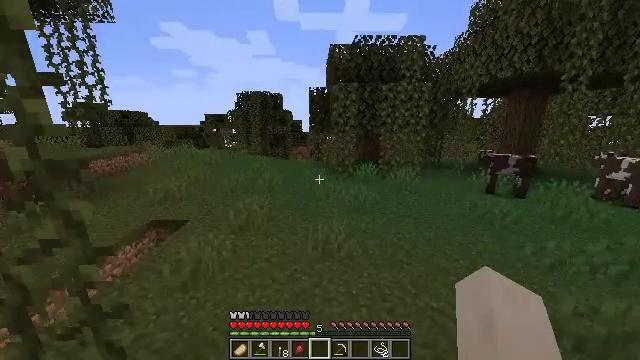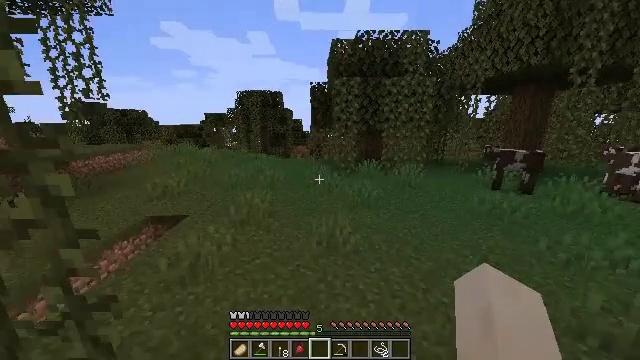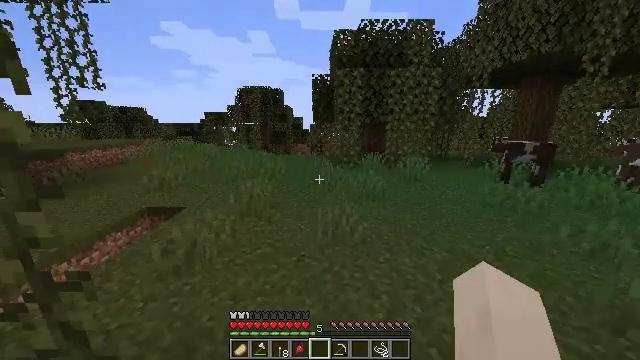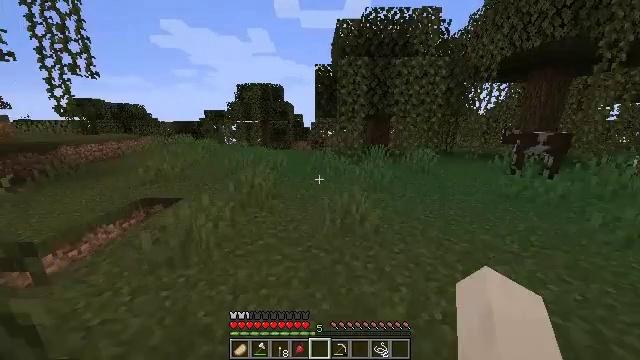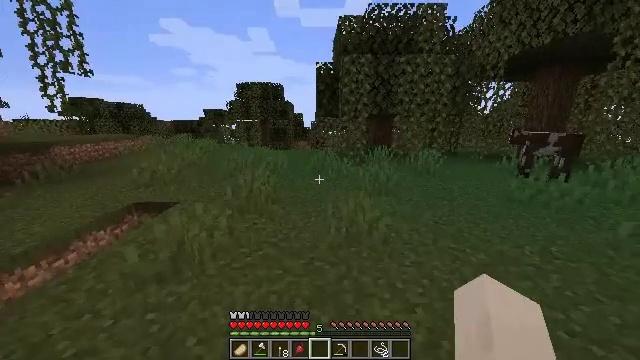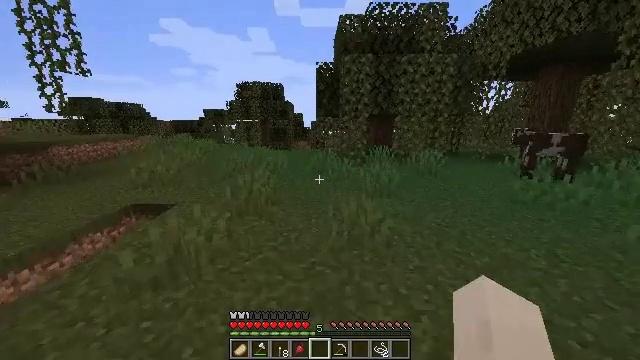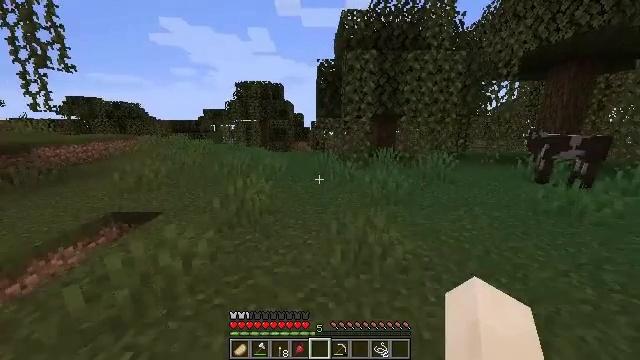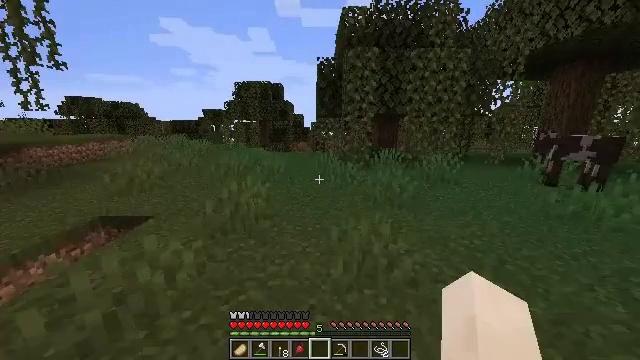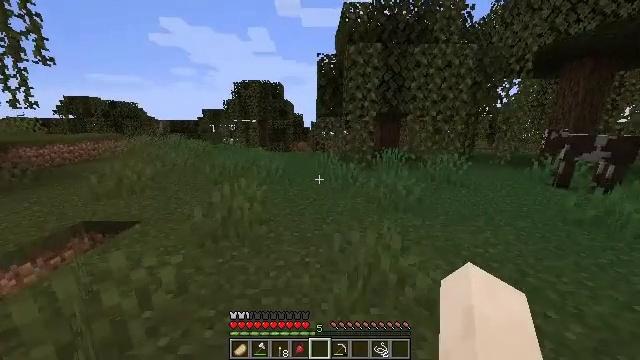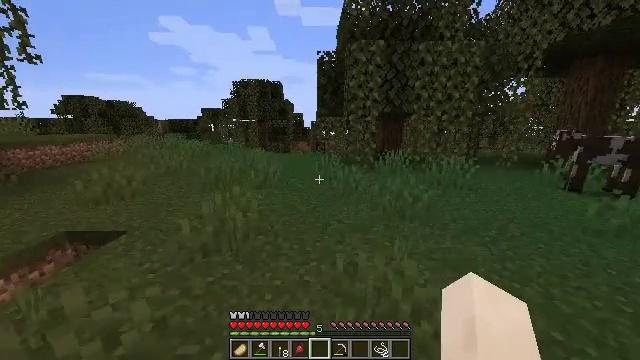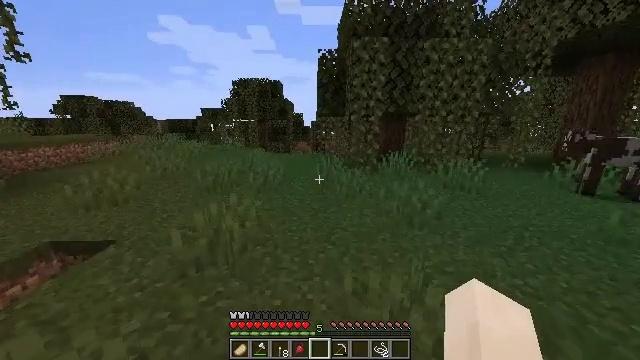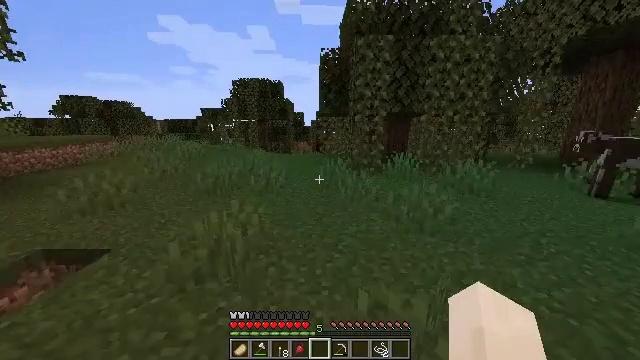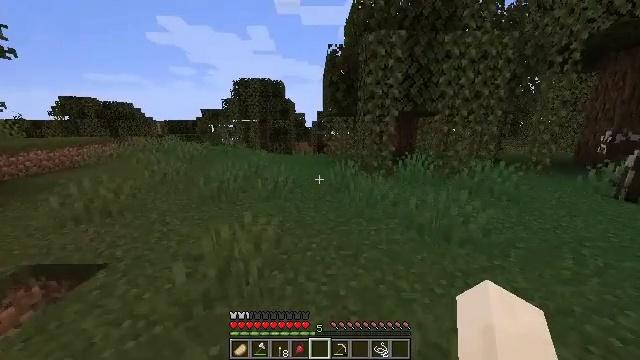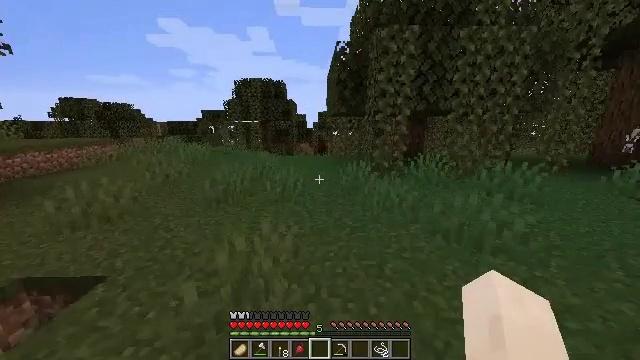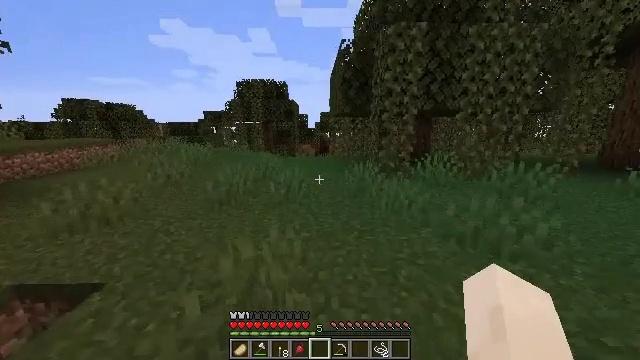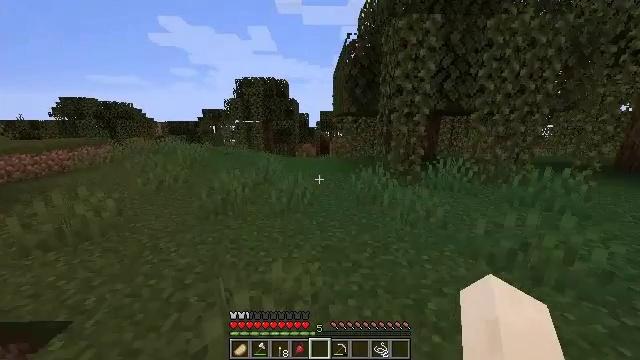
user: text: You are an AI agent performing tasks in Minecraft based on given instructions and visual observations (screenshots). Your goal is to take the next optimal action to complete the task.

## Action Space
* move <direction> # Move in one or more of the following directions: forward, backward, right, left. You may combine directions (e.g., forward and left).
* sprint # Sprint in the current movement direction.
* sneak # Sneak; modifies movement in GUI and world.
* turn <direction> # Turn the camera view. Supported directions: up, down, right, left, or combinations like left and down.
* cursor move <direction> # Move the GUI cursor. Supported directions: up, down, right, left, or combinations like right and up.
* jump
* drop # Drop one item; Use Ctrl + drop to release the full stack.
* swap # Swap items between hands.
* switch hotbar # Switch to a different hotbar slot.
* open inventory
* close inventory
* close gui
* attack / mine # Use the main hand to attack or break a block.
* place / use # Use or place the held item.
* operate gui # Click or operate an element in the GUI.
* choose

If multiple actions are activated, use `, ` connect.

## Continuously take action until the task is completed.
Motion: motion action
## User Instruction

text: Collect the grass from the surface.
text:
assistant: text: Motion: move forward, sprint
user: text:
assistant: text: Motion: move forward, sprint
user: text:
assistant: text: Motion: move forward, sprint
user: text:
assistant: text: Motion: move forward, sprint
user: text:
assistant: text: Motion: move forward, sprint
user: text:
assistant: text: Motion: move forward, sprint
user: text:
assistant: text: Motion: move forward, sprint
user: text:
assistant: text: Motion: move forward, sprint
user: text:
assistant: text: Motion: move forward, sprint
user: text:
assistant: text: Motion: move forward and move left, sprint
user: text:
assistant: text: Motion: move forward and move left, sprint
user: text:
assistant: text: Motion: move forward and move left, sprint
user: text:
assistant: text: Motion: move forward and move left, sprint
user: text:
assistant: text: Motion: move forward, sprint
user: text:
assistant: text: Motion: move forward, sprint
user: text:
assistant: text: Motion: move forward, sprint
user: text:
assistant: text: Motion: move forward, sprint
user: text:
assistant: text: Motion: move forward, sprint
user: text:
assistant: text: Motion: move forward and move left, sprint
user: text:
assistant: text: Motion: move forward and move left, sprint
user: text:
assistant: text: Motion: move forward and move left, sprint
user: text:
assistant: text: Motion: move forward, sprint
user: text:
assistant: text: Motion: move forward, sprint
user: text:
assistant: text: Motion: move forward, sprint
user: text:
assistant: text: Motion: move forward and move left, sprint
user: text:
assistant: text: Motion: move forward and move left, sprint
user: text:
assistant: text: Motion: move forward and move left, sprint
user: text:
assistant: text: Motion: move forward and move left, sprint
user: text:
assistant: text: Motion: move forward and move left, sprint
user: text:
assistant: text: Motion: move forward, sprint